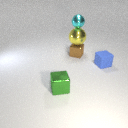
small blue rubber cube behind small green metal cube